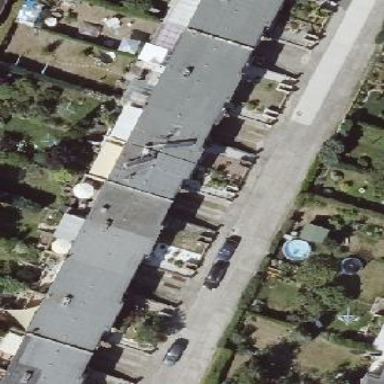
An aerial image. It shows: Flat-roofed terrace building.